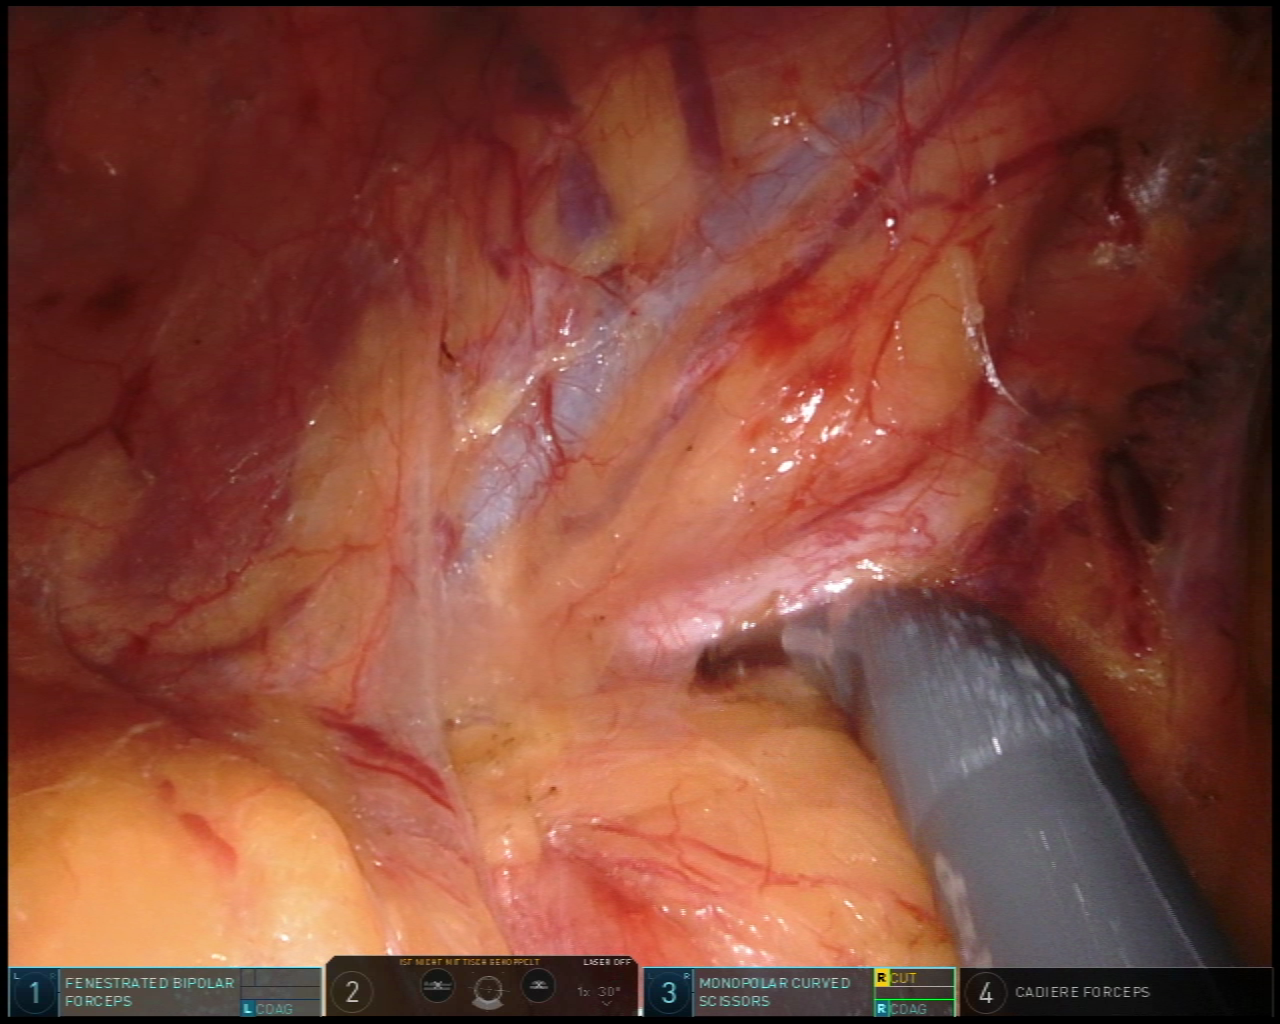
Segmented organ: ureter
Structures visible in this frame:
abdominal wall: no
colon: no
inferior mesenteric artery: no
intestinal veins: no
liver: no
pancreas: no
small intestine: no
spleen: no
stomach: no
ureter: yes
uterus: no
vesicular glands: no